Field crop: maize
Growth stage: 2
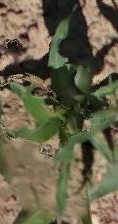
Species: maize